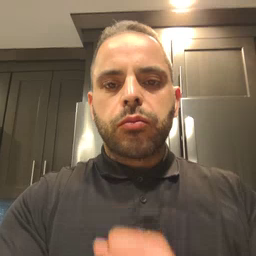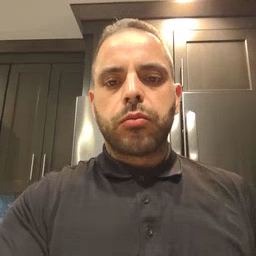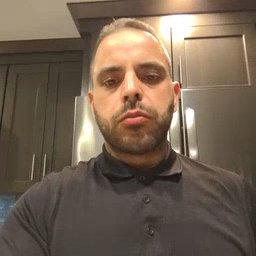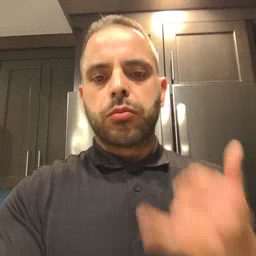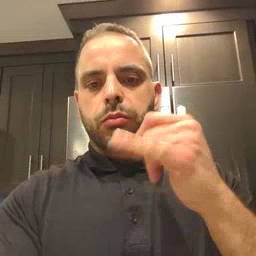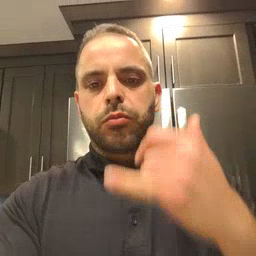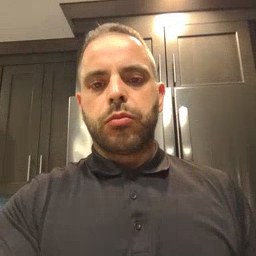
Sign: yellow